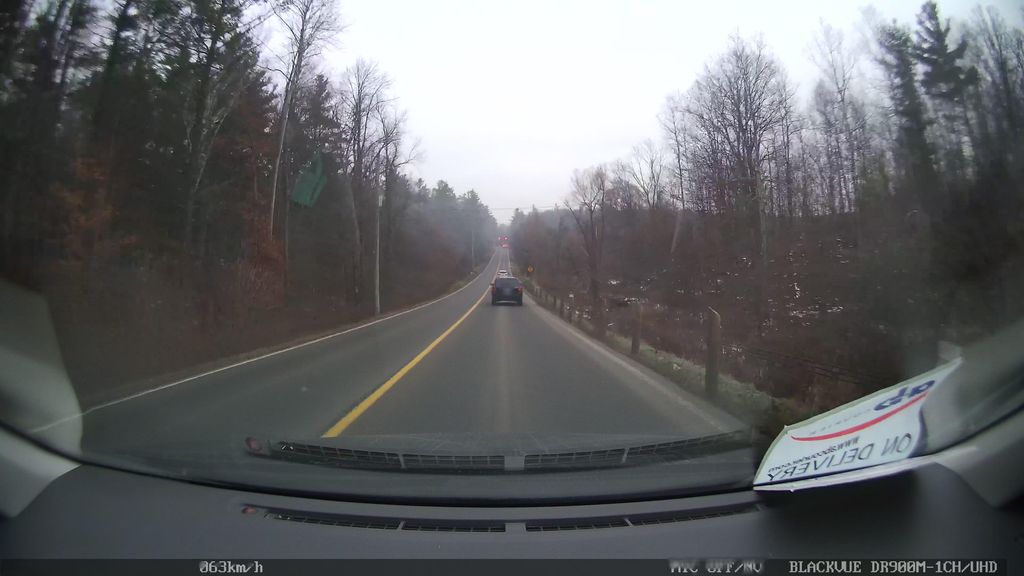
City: toronto